Question: If I run the following on SQL Server 2012, it works
'''
BEGIN
IF NOT EXISTS (SELECT *
FROM dbo.Computers
WHERE Computer_ID = 'A1E8AC100AFB160500BAD934ACD97536')
BEGIN
INSERT INTO dbo.Computers(Date_of_Record, Computer_Name, IP_Address, Operating_System, Agent_Version, BIOS_Version, Computer_ID)
VALUES (CAST(GETDATE() AS DATE), 'LPB0FLYX', '10.10.10.10', 'Windows 7 Enterprise Edition', '12.1.2015.2015', 'LENOVO - <PHONE> Phoenix BIOS SC-T v2.2', 'A1E8AC100AFB160500BAD934ACD97536')
END
END
'''
However, if I run the following in Powershell (where '$k[1]' has the value 10.10.10.10), it does not work
'''
$SQL_UPDATE = "BEGIN
IF NOT EXISTS (SELECT *
FROM dbo.Computers
WHERE Computer_ID = $k[5])
BEGIN
INSERT INTO dbo.Computers(Date_of_Record, Computer_Name, IP_Address, Operating_System, Agent_Version, BIOS_Version, Computer_ID)
VALUES (CAST(GETDATE() AS DATE), $k[0], $k[1], $k[2], $k[3], $k[4], $k[5])
END
END
'''
This is the structure of the table I created

How to cast '$k[1]' to a string so in effect I am passing in '10.10.10.10'
EDIT
Here is echo of $SQL_UPDATE
'''
BEGIN
IF NOT EXISTS (SELECT *
FROM dbo.Computers
WHERE Computer_ID = 9D2838890AFB16050170A8AEE4F15517)
BEGIN
INSERT INTO dbo.Computers(Date_of_Record, Computer_Name, IP_Address, Operating_System, Agent_Version, BIOS_Version, Computer_ID)
VALUES (CAST(GETDATE() AS DATE), LMG0033SZ, 10.10.10.10, Windows 7 Enterprise Edition, 12.1.4013.4013, LENOVO - 1180 LENOVO BIOS Rev: FNKT24A 0.0, 9D2838890AFB16050170A8AEE4F15517)
END
END
'''
Error:
'''
Exception calling "ExecuteNonQuery" with "0" argument(s): "Incorrect syntax near 'D2838890AFB16050170A8AEE4F15517'.
Incorrect syntax near '.194'."
At D:\Script\unknowns.ps1:259 char:5
+ $cmd_update.executenonquery()
+ ~~~~~~~~~~~~~~~~~~~~~~~~~~~~~
+ CategoryInfo : NotSpecified: (:) [], MethodInvocationException
+ FullyQualifiedErrorId : SqlException
'''
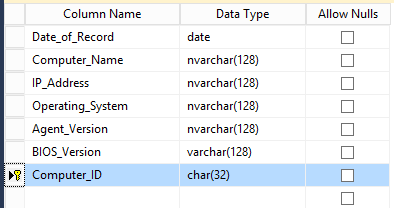
Answer: The problem is that you're missing quotes around your strings in the generated SQL.
If you have control over the values you want to include (ie so that they don't contain single quotes), you can simply add quotes to the string;
'''
...
VALUES (CAST(GETDATE() AS DATE), '$k[0]', '$k[1]', '$k[2]', '$k[3]', '$k[4]', '$k[5]')
...
'''